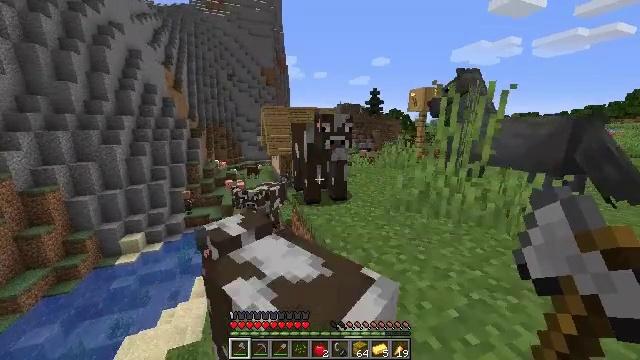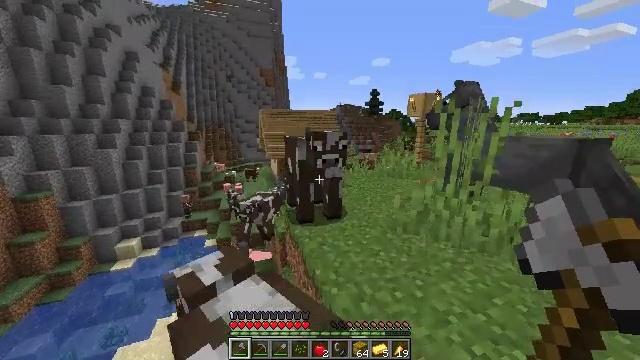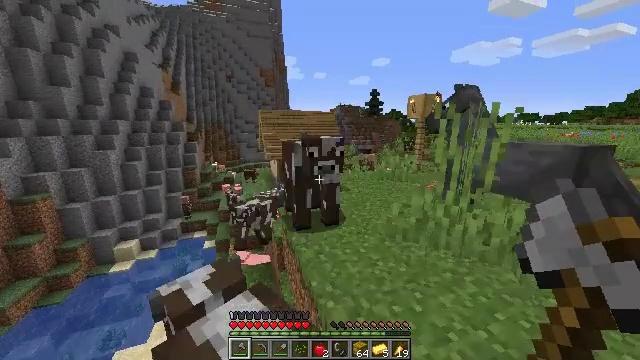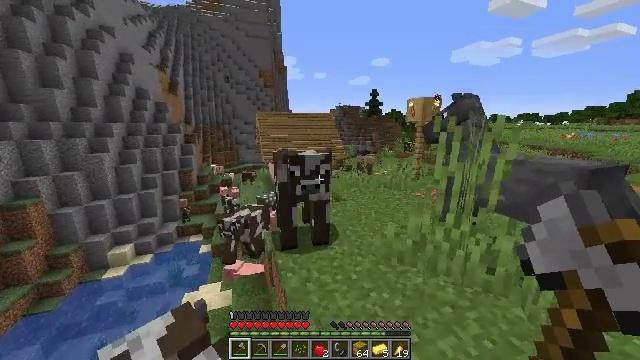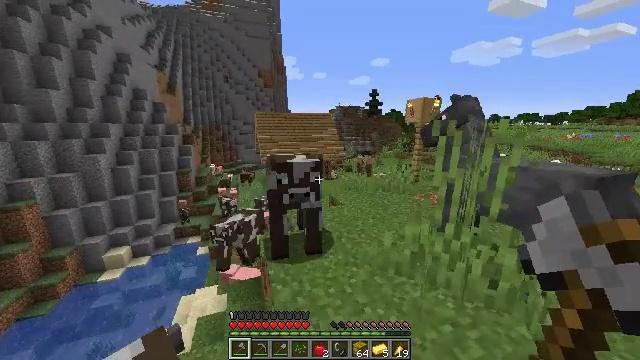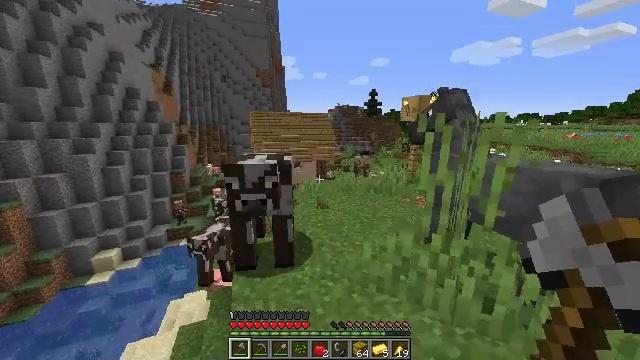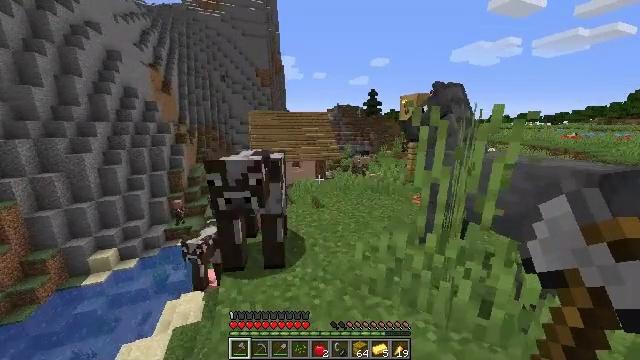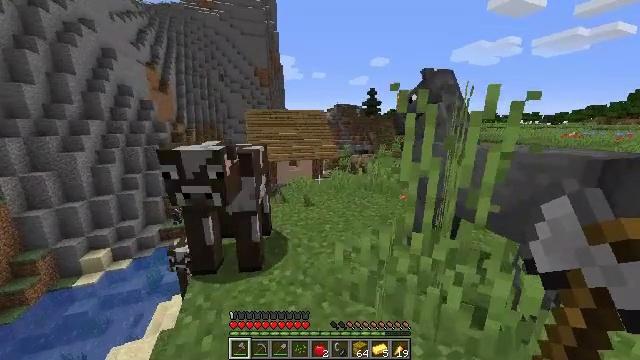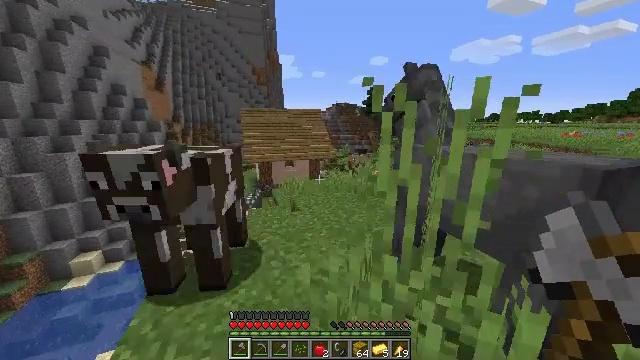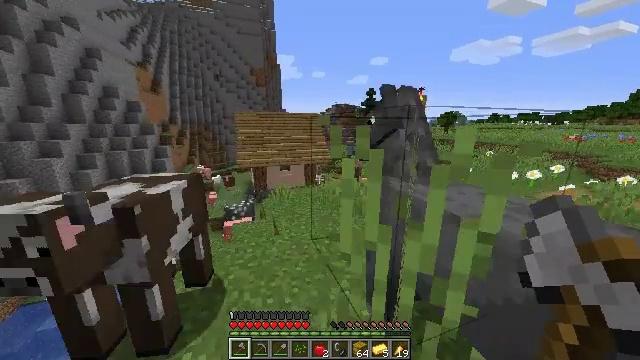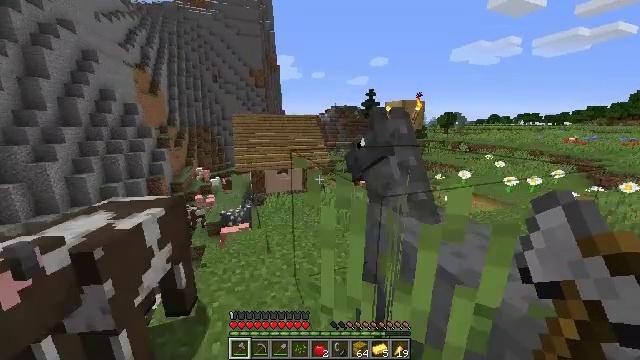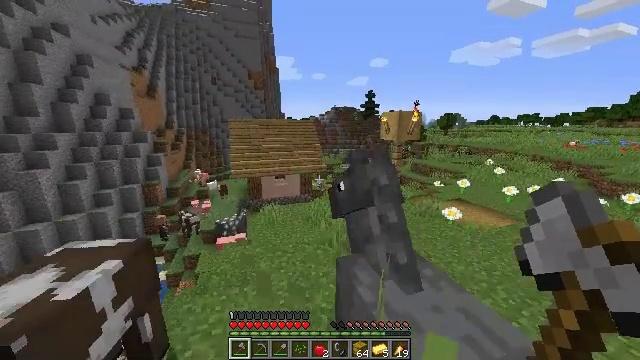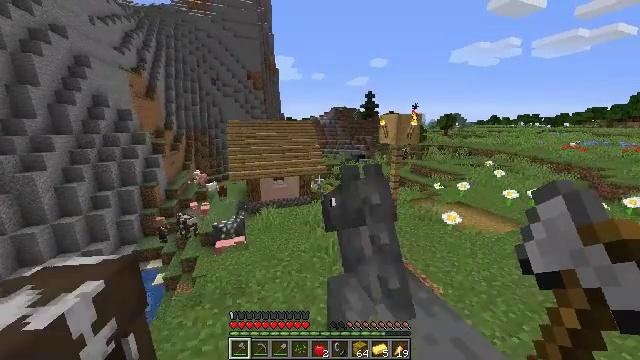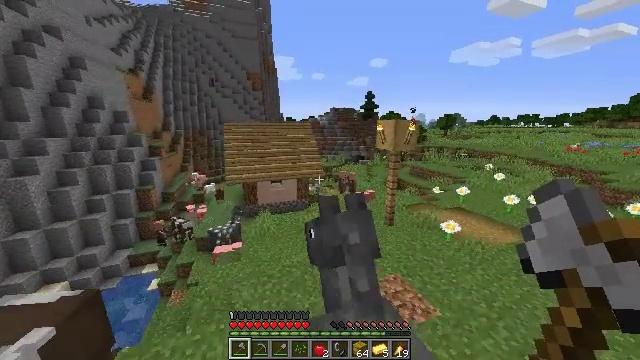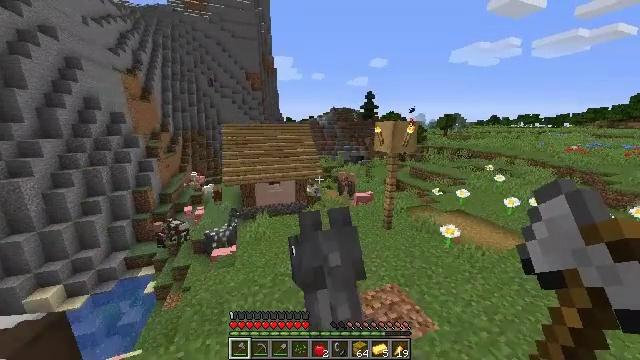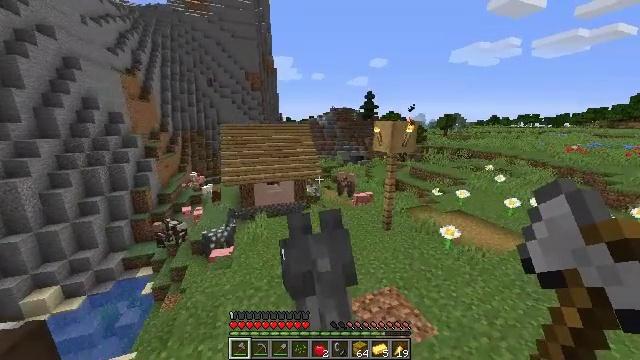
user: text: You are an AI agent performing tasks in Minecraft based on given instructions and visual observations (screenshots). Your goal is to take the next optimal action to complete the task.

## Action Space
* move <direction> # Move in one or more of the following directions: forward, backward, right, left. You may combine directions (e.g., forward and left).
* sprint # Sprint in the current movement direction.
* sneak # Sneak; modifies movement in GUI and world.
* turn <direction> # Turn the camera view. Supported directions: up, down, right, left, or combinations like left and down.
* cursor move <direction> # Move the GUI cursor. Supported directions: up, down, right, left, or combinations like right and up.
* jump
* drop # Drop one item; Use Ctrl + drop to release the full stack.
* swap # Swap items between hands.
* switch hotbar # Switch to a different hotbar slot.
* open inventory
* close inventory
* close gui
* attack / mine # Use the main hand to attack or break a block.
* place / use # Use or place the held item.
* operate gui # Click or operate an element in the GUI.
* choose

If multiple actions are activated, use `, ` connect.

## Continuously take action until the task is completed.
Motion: motion action
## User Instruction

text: Dig up clay found underwater.
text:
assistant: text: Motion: move forward and move right, jump
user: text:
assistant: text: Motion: move forward and move right, jump
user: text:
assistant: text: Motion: move forward and move right, jump
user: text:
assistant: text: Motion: move forward and move right, jump
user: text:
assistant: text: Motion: move forward and move right, jump
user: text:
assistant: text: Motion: move forward and move right, jump
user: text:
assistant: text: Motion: move forward and move right, jump
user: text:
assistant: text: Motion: move forward and move right, jump
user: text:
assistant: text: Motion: move forward and move right, jump
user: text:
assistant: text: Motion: move forward and move right, jump
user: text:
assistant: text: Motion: move forward and move right, jump
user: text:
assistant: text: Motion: move forward and move right, jump
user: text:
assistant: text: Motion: move forward and move right
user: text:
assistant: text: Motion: move forward and move right
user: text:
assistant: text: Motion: move forward and move right
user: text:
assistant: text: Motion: move forward and move right
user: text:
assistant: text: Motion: move forward and move right
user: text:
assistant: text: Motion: move forward
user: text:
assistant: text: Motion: move forward
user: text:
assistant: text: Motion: move forward, jump
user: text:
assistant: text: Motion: move forward, jump
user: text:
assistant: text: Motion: move forward, jump
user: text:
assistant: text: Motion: move forward, jump
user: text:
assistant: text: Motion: move forward, jump
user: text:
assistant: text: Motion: move forward, jump
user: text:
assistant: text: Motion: move forward
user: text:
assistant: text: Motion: move forward
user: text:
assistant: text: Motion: move forward
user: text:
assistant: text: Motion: move forward
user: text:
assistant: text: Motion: move forward